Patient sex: M
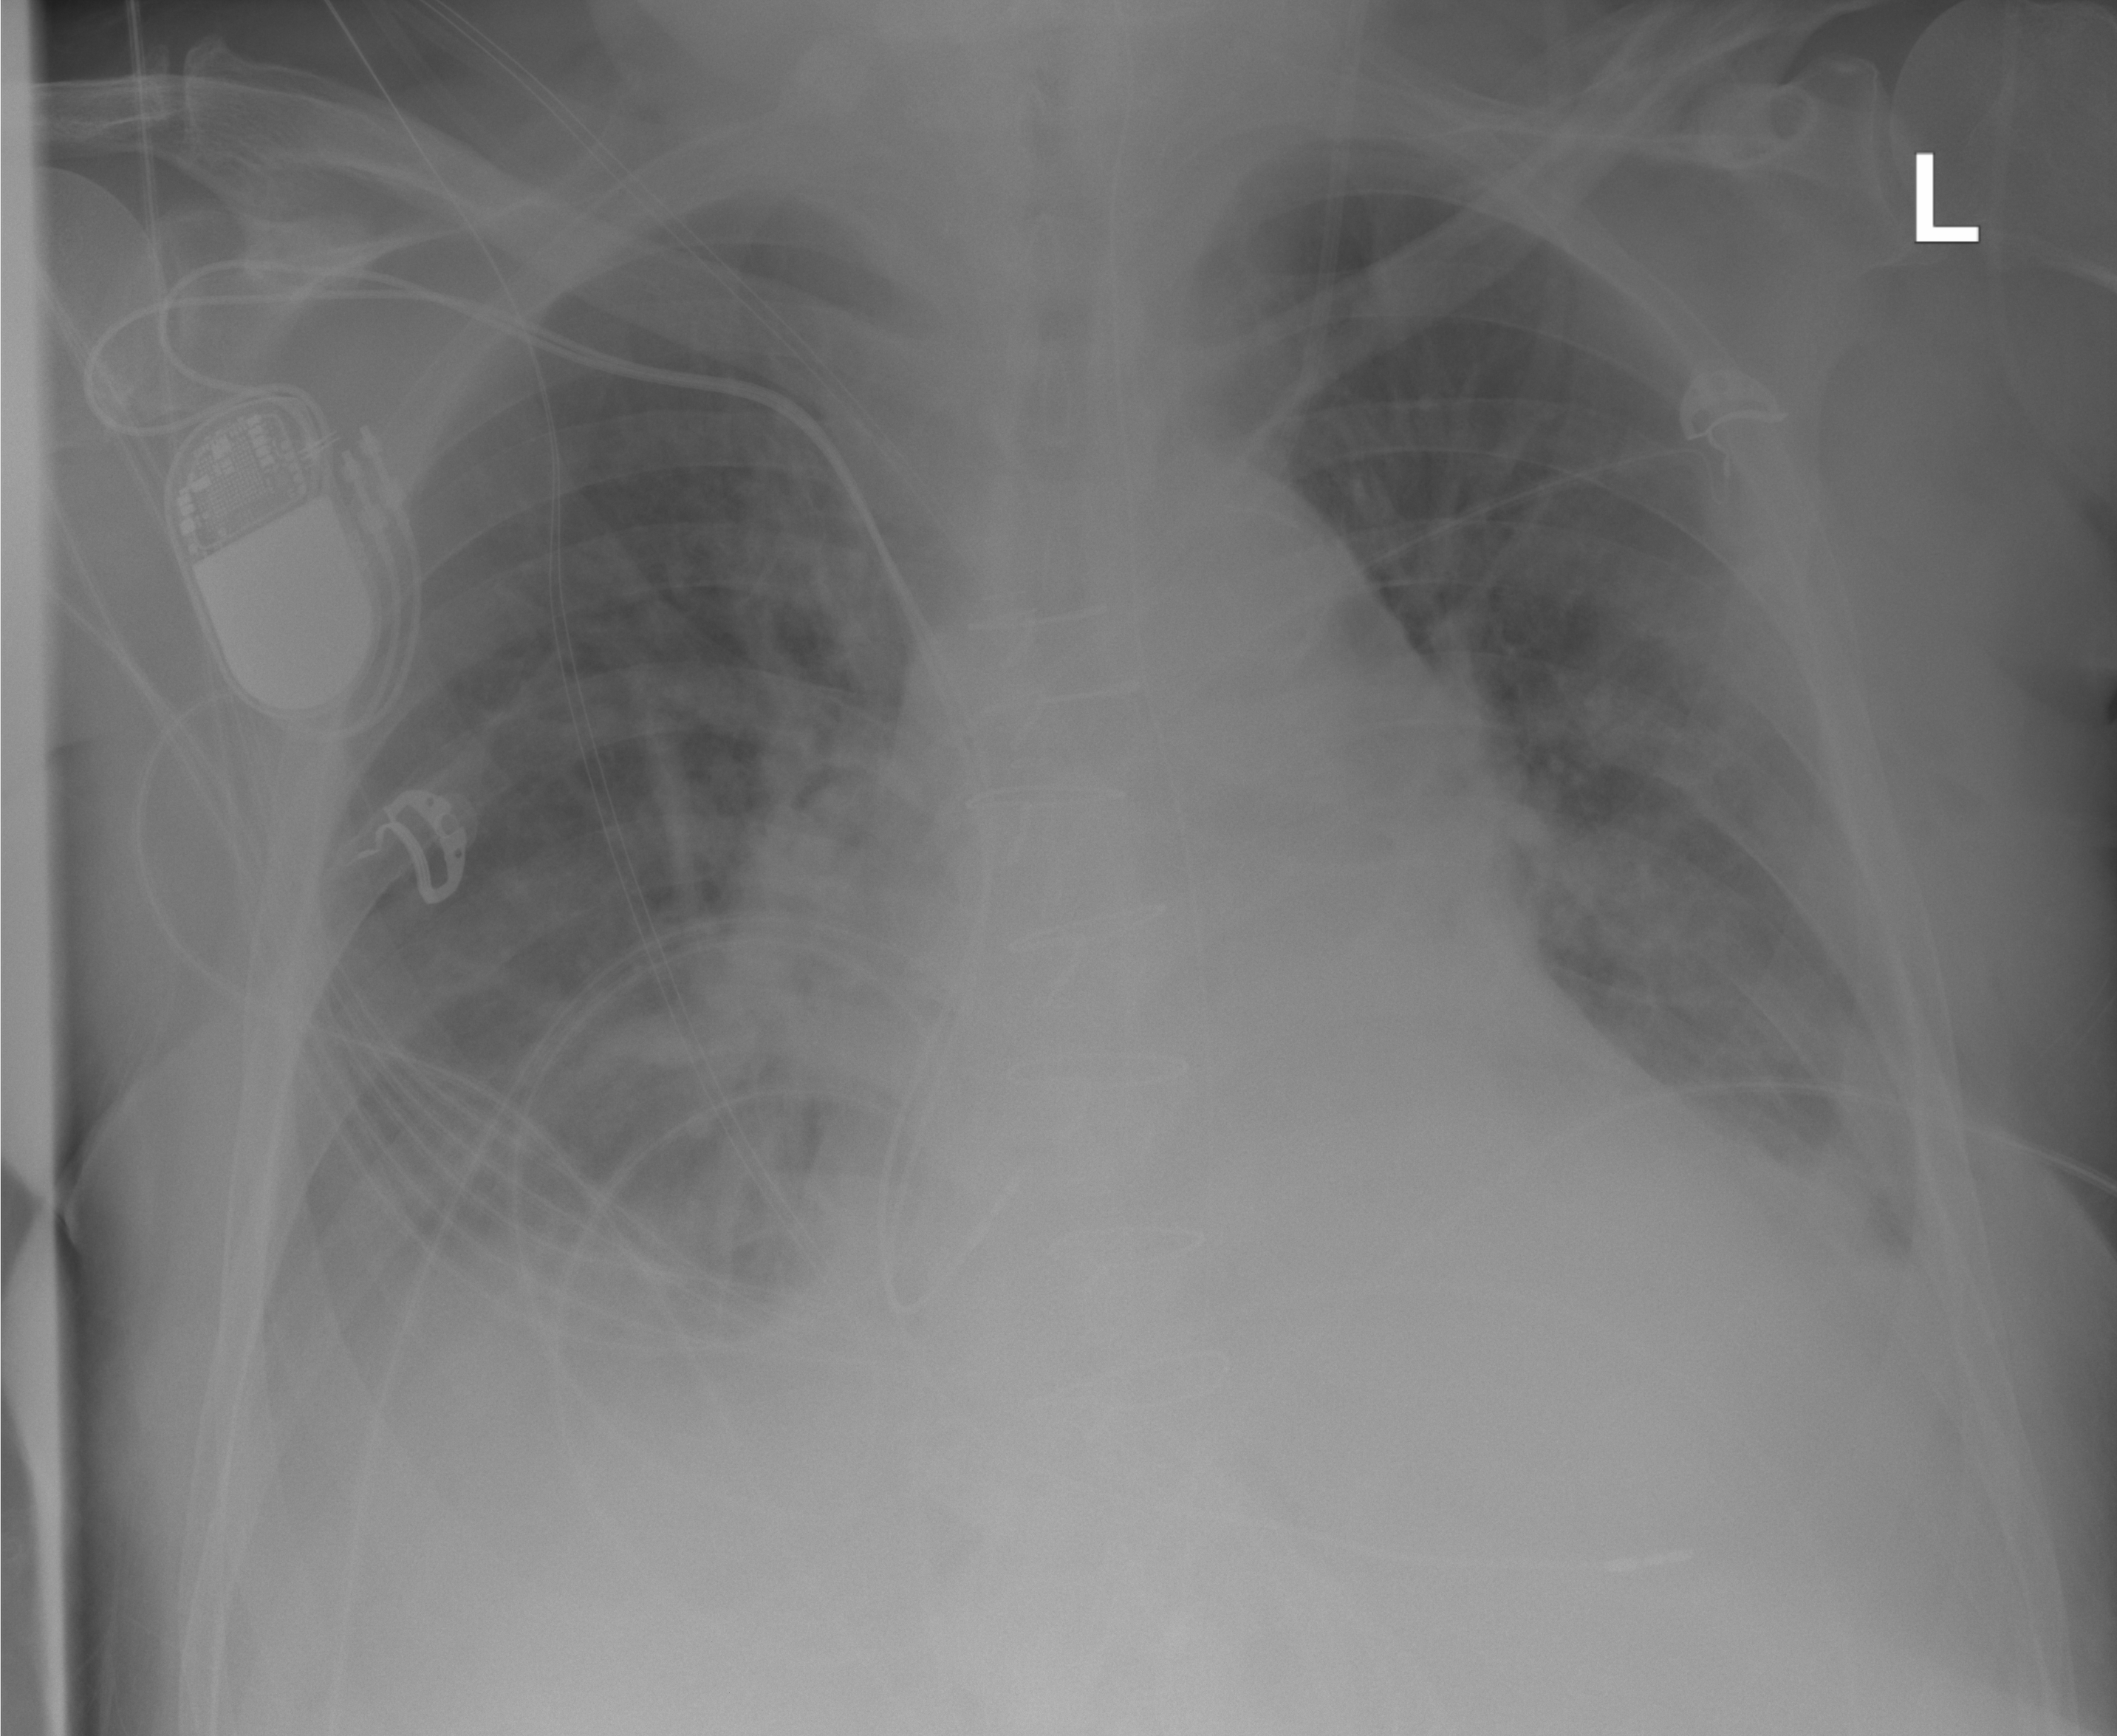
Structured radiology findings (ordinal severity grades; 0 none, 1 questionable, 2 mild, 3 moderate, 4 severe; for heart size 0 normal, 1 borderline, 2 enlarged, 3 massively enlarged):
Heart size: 2
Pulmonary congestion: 0
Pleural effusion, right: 2
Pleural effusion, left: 2
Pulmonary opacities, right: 0
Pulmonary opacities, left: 1
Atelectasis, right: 2
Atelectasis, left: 2